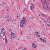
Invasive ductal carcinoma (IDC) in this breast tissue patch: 1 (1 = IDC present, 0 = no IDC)